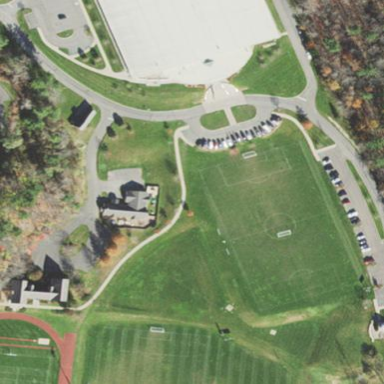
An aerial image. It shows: Soccer pitch for outdoor sports and leisure activities.